Question: I add an y axis to a chart and it looks as simple as this one:

I want to add a top value tick that will be on the same vertical position as the biggest bar of the chart, now it's blue bar on the very left of the chart. Is there a standard way to set axis option to make it put that cap tick so that not to add it manually?
As an alternative, it can be next step in ticks, so for this chart it can be $700k value.
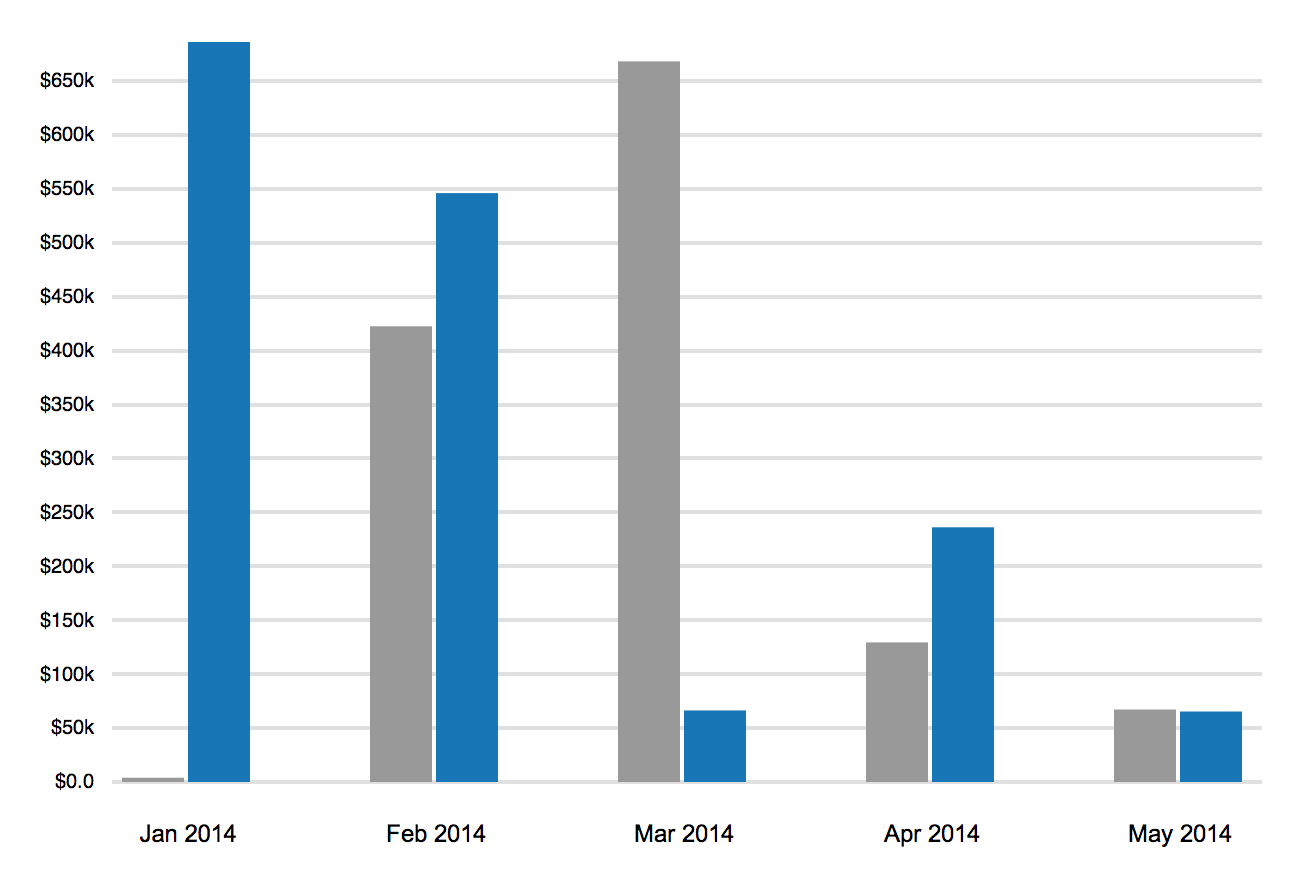
Answer: If you'd like to have a tick at the top, you can use the <URL> option of the scale. Example:
'''
var yScale = d3.scale.linear()
.domain([0, 700])
.range([0, height])
.nice();
'''